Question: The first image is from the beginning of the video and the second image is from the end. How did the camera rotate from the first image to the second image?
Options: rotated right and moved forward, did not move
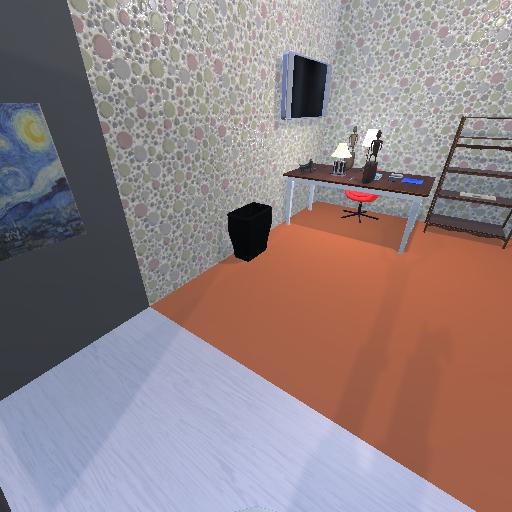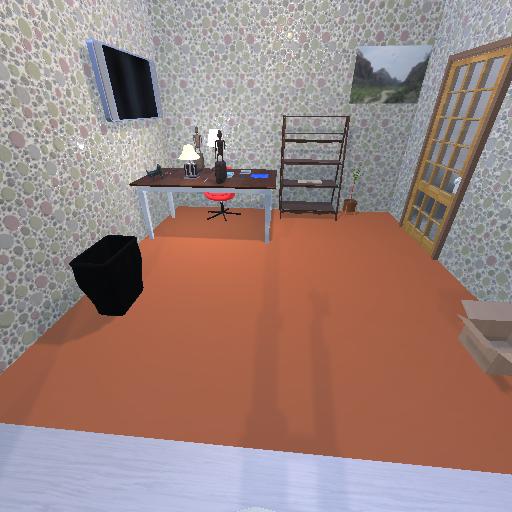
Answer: rotated right and moved forward